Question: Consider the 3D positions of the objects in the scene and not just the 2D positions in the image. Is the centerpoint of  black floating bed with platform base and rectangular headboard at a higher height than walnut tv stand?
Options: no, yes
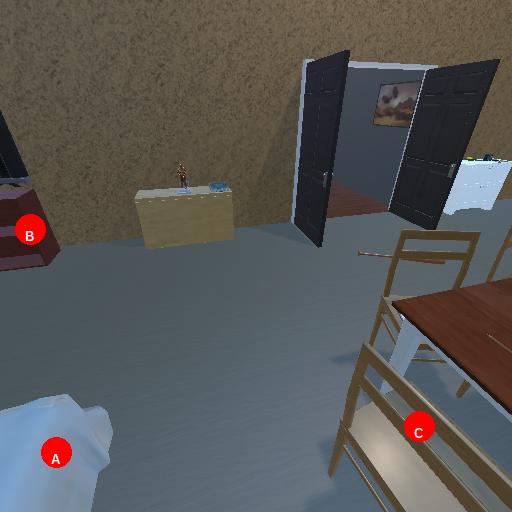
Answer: no